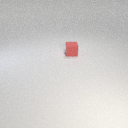
small red rubber cube